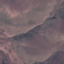
Label: HerbaceousVegetation